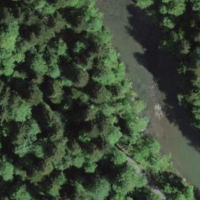
EUNIS habitat code: 43
Species observed at this site:
Cichorium intybus